Frequency: 95000
Velocity: 0,2945
Power: 31,7
Pulse duration: 0,0000001
Pass count: 1
Magnification: 10
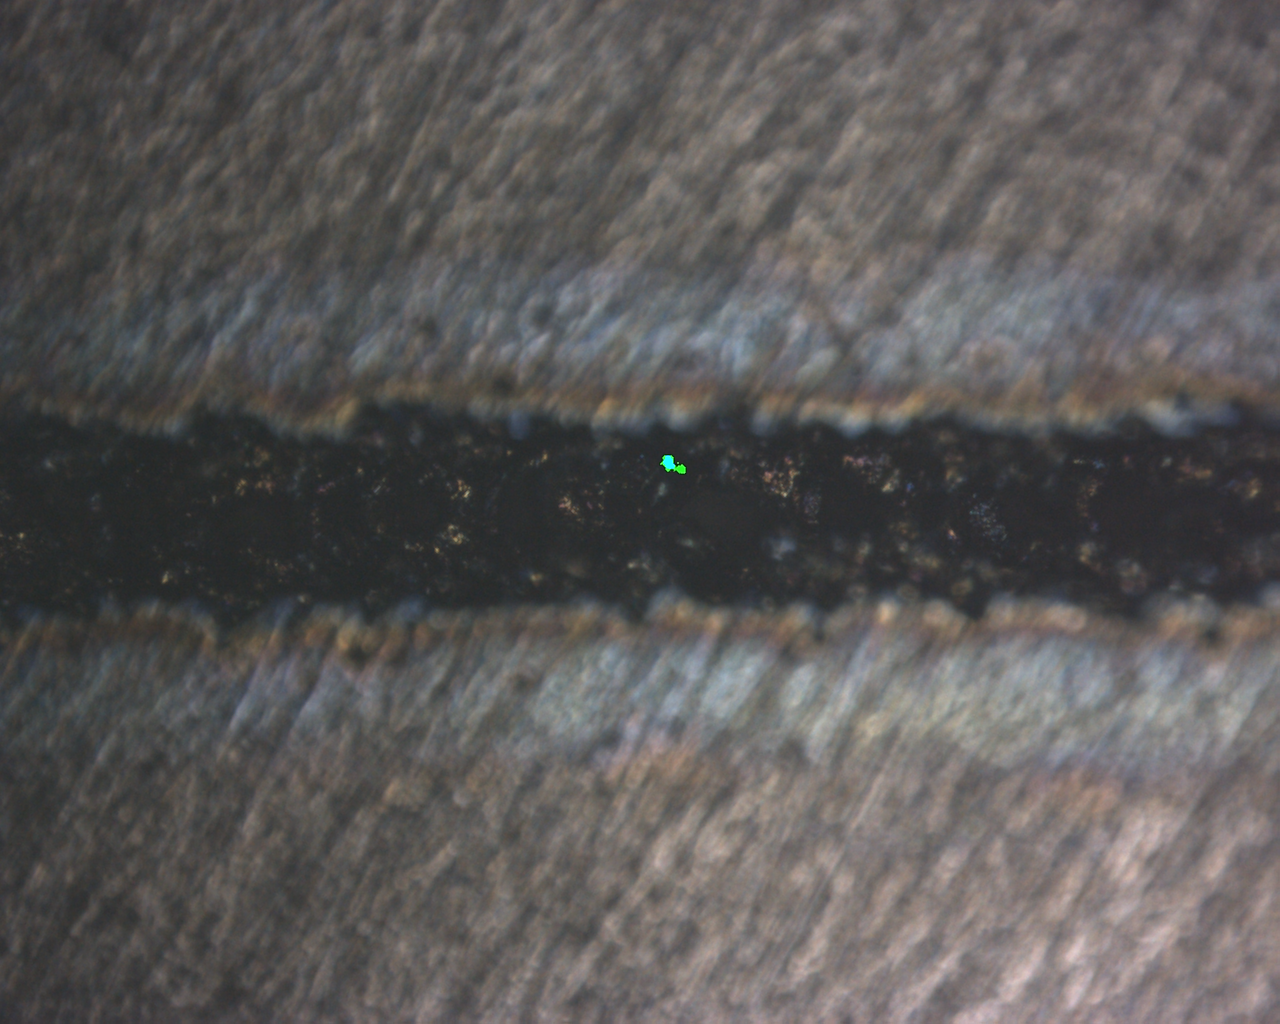
Measured width: 134.43
Other width: 73.38